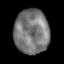
Tissue: lung
Cell type: Others
Senescence score: 0.1545
Nuclear area (px): 1515
Mean DAPI intensity: 120.18